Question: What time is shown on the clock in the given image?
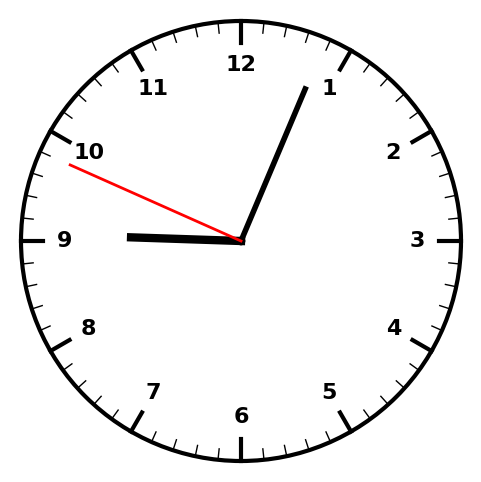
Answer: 09:03:49